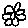
Label: flower